Question: How i can achieve this animation in android, here below is the link which i have tried to modify it but there is no output like below image.

<URL>
<URL>
i have modify below function for vertical animation as below.
'''
private void Calculate3DPosition(CarouselItem child, int diameter,
float angleOffset) {
angleOffset = angleOffset * (float) (Math.PI / 180.0f);
float x = 0.0f;
float y = (float) (diameter / 2 * Math.sin(angleOffset)) + diameter / 2 - child.getWidth() / 2;
float z = diameter / 2 * (1.0f - (float) Math.cos(angleOffset));
child.setItemX(x);
child.setItemZ(z);
child.setItemY(y);
}
'''
when i implement this as a result, animation is not work properly and also image is not display in center correctly.
does any body have implement this animation correctly, Please send me.
Thanks in Advance.
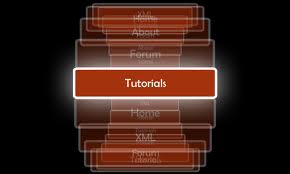
Answer: i have achieved this animation.
Below is the link for horizontal carousel animation which is most popular.
<URL>
Now, here is the changes to achieve vertical carousel animation from above animation.
1. onFling : Change velocityX To velocityY
2. onScroll : Change trackMotionScroll(/* -1 * / (int) distanceX); To trackMotionScroll(/ -1 * */ (int) distanceY);
3. scrollIntoSlots : change "if (angle != 0.0f)" to "if (Math.abs(angle) > 4)"
4. Calculate3DPosition : angleOffset = angleOffset * (float) (Math.PI / 180.0f); float x = (screenWidth - child.getWidth())/2;
float y = (float) (diameter / 2 * Math.sin(angleOffset)) + diameter / 2 - child.getWidth() / 2;
float z = diameter*2 * (1.0f - (float) Math.cos(angleOffset));
child.setItemX(x);
child.setItemZ(z);
child.setItemY(y-(screenHeight - child.getHeight())/2);
Enjoy carousel animation.